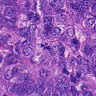
Metastatic tissue present: yes